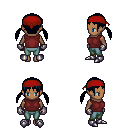
a pixel art fantasy rpg character, female body template, human, dark skin, maroon sleeveless shirt, teal pants, raven twin-tailed hairstyle, red bandana, metal gloves, metal boots, four views (front, back, left, right), 2x2 character sprite sheet, small pixel art, hard edges, no anti-aliasing